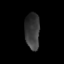
Tissue: skin
Cell type: Epithelial cells
Senescence score: 0.2595
Nuclear area (px): 531
Mean DAPI intensity: 55.659